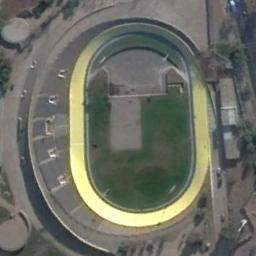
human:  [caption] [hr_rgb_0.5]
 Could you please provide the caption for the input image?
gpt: Many buildings of different shapes are beside the stadium .

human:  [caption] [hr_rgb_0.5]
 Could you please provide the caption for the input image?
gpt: There is a green lawn on one side of this stadium .

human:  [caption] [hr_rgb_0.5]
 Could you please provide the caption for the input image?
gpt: Oval stadium next to the building .

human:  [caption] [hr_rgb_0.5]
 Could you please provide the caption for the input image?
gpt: The stadium is on the bare land next to some buildings .

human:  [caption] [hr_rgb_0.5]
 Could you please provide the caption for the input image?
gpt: There are some buildings beside the stadium with a yellow roof .